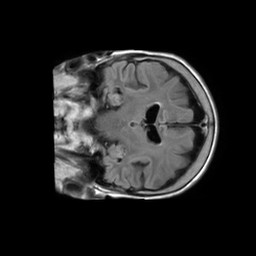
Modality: FLAIR
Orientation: coronal
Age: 86
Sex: female
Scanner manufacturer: philips
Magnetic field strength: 1.5 T
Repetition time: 11 s
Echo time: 0.14 s